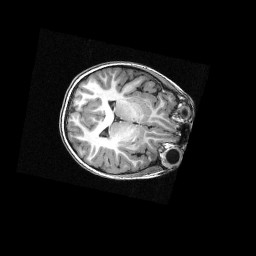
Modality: T1w
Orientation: axial
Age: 9
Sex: female
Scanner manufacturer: siemens
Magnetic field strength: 3 T
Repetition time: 2.3 s
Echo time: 0.00336 s